Question: I've been using Python to work on large excel files for some time now. Functionally, it works.
In order for other people to use it, i need to develop a simple interface where I show check boxes or radio buttons. Everything is working but i'm having trouble with the aesthetics of the whole thing.
I'm using 6 tabs, inside each tab there are a series of options. The .kv file below shows the tab configuration and the first tab.
'''
<Test>:
size_hint: 1, 1
pos_hint: {'center_x': .5, 'center_y': .5}
do_default_tab: False
tab_width: root.width / 6
tab_height: 50
TabbedPanelItem:
text: 'References'
BoxLayout:
size_hint: (1, 1)
height:160
#pos_hint: {'top': 0.5, 'x': 0}
orientation: 'vertical'
text_size: self.size
#valign: "left"
padding_x: 10
BoxLayout:
#size_hint: (0.35, 0.2)
height:20
pos_hint: {'x': 0}
text_size: self.size
padding_x: 5
CheckBox:
on_active: root.ref_caracEspe(self, self.active)
active: True
pos_hint: {'x': 0, 'y': 0}
Label:
text: 'RCE'
#pos_hint: {'x': 0, 'y': 0}
BoxLayout:
#size_hint: (0.35, 0.2)
height:20
pos_hint: {'x': 0}
text_size: self.size
padding_x: 5
CheckBox:
on_active: root.ref_allowUnder(self, self.active)
Label:
text: 'Allow "_"'
valign: "top"
BoxLayout:
#size_hint: (1, 0.2)
height:20
#pos_hint: {'x': 0}
pos_hint: {'center_x': .33, 'center_y': .0}
text_size: self.size
#padding_x: 5
CheckBox:
on_active: root.ref_spaces(self, self.active)
active: True
pos_hint: {'x': 1, 'y': 0}
Label:
text: 'RSP'
valign: "top"
#pos_hint: {'x': 0.3, 'y': 0}
BoxLayout:
#size_hint: (0.35, 0.2)
height:20
pos_hint: {'x': 0}
text_size: self.size
padding_x: 5
CheckBox:
on_active: root.ref_max15(self, self.active)
active: True
Label:
text: 'Max: 15'
valign: "top"
pos_hint: {'x': 0.5, 'y': 0}
'''
I need the check boxes / radio buttons to be to right where the window starts (x=0?) and the text very close to the checkbox.
I managed to get the checkbox to the x edge, but the text keeps getting spaced.
Spaced label

I tried different things with not a lot of success.
Thanks for your time!
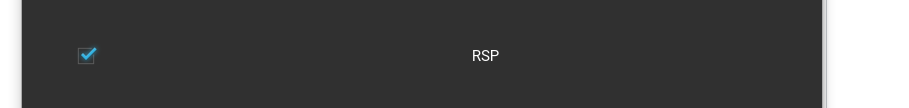
Answer: You gather each CheckBox and Label pair in their own BoxLayout, which is a good practice imho.
One point is that BoxLayout distribute it's space equally between its children, if not specified by their size properties (size, width, size_hint, size_hint_x (and height, size_hint_y if BoxLayout's orientation property is set to 'vertical')).
The other point is that the Label's text takes only the size it needs by default, not the entire Label size.
> By default, the size of Label is not affected by text content and the
text is not affected by the size. In order to control sizing, you must
specify text_size to constrain the text and/or bind size to
texture_size to grow with the text.
So in your case you can try with
'''
BoxLayout:
orientation: 'horizontal' #default anyway
CheckBox:
active: True
size_hint_x: 0.1
Label:
text_size: self.size
text: 'Check!'
valign: 'center' #The default is 'bottom'
halign: 'left' #default anyway
'''
or even better:
'''
BoxLayout:
CheckBox:
active: True
size_hint_x: None #
width: 30 # in pixels
Label:
text_size: (self.width, None)
text: 'Check!'
'''
fine-tune the CheckBox's width to the width of its image (you can go ahead to get its real size from its properties, but it could go hacky since it only keep StringProperties of it's images)
size_hint_x is set to None so that the parent layout (BoxLayout) don't look for a relative width (which defaults to 1, the wider possible), and second to fixed width.
The BoxLayout will first assign The CheckBox to its location and size, since it specify a desired size, then use all the left space for the Label.
And for the Label part, in the first example, its text_size is set to all the size of the Label, so the alignment was respected even for a single word. The vertical alignment valign is set to center to be on the same alignment as the checkbox, instead being on the bottom like the default.
In the second example, only the first item of text_size (its width) was set to Label's width, so the height of the text won't exceed it's actual height, thus the valign isn't needed anymore.
ref:
1- <URL>
2- <URL>